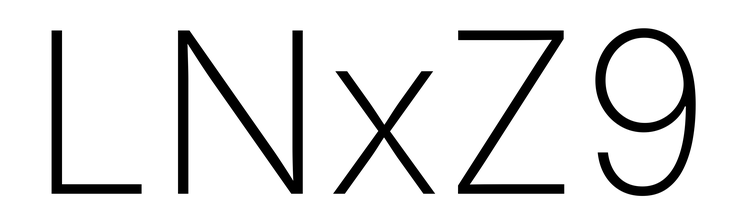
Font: Inter_ExtraLight